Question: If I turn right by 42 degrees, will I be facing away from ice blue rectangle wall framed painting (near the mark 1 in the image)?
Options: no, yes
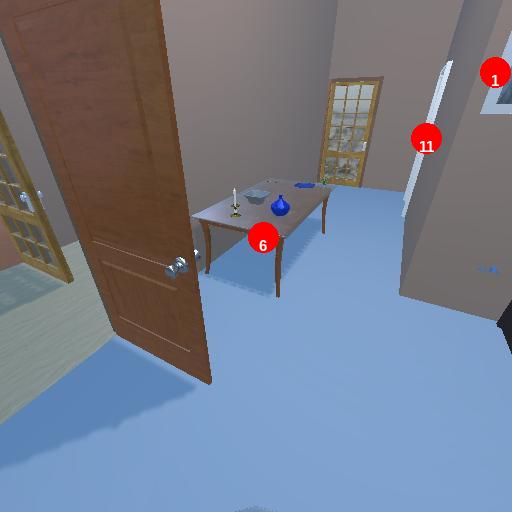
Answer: no